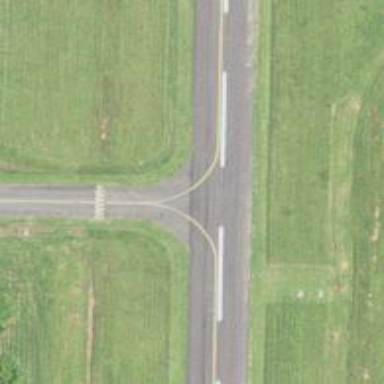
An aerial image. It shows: View of taxiway at the airport.